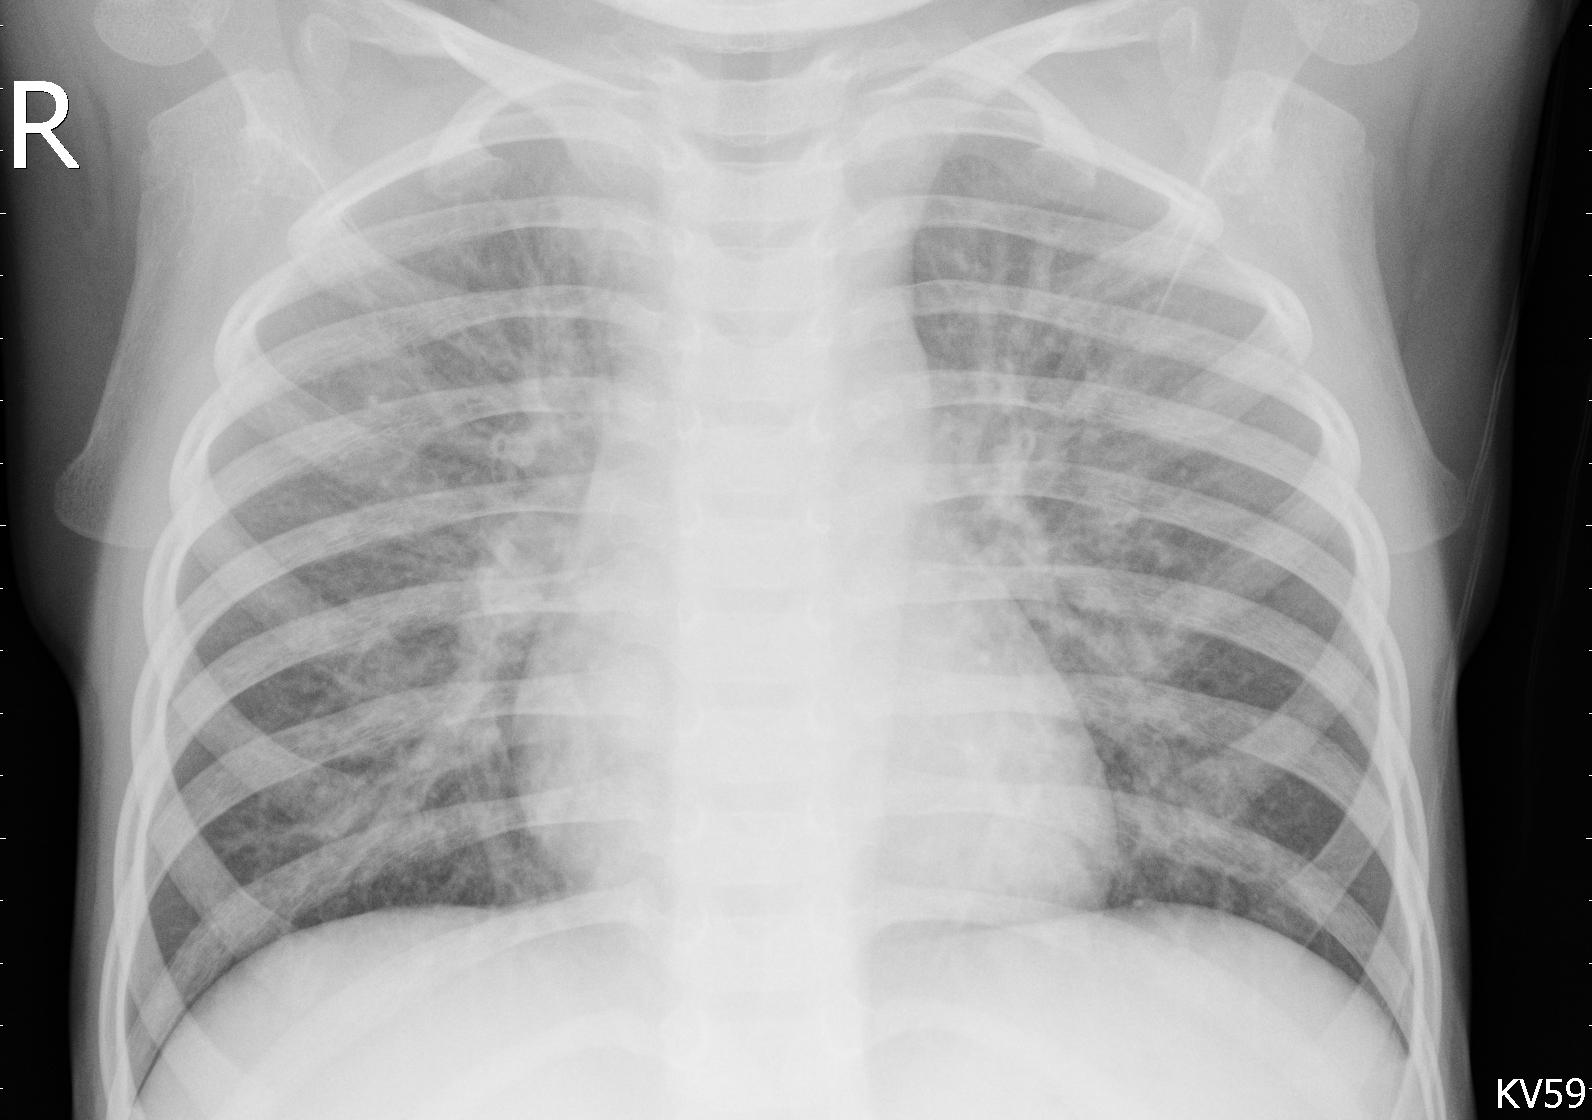
Diagnosis: PNEUMONIA